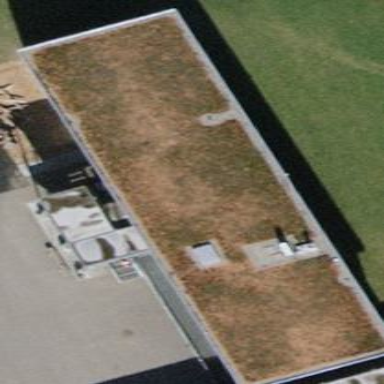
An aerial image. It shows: School building.